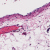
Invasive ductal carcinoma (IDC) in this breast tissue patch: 0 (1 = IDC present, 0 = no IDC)